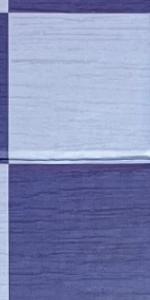
Label: Empty